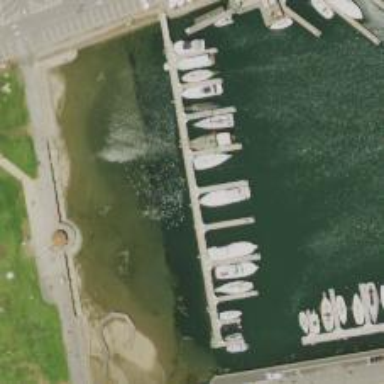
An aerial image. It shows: Man-made pier.